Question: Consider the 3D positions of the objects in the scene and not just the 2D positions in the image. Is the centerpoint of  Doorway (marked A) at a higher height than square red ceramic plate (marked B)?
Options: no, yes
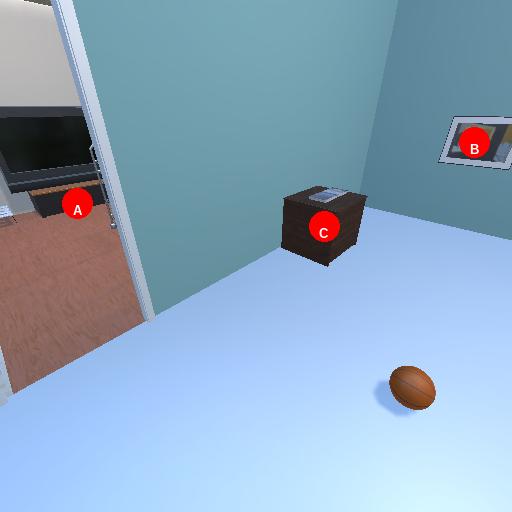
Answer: no